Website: ulta-beauty
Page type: address-validator
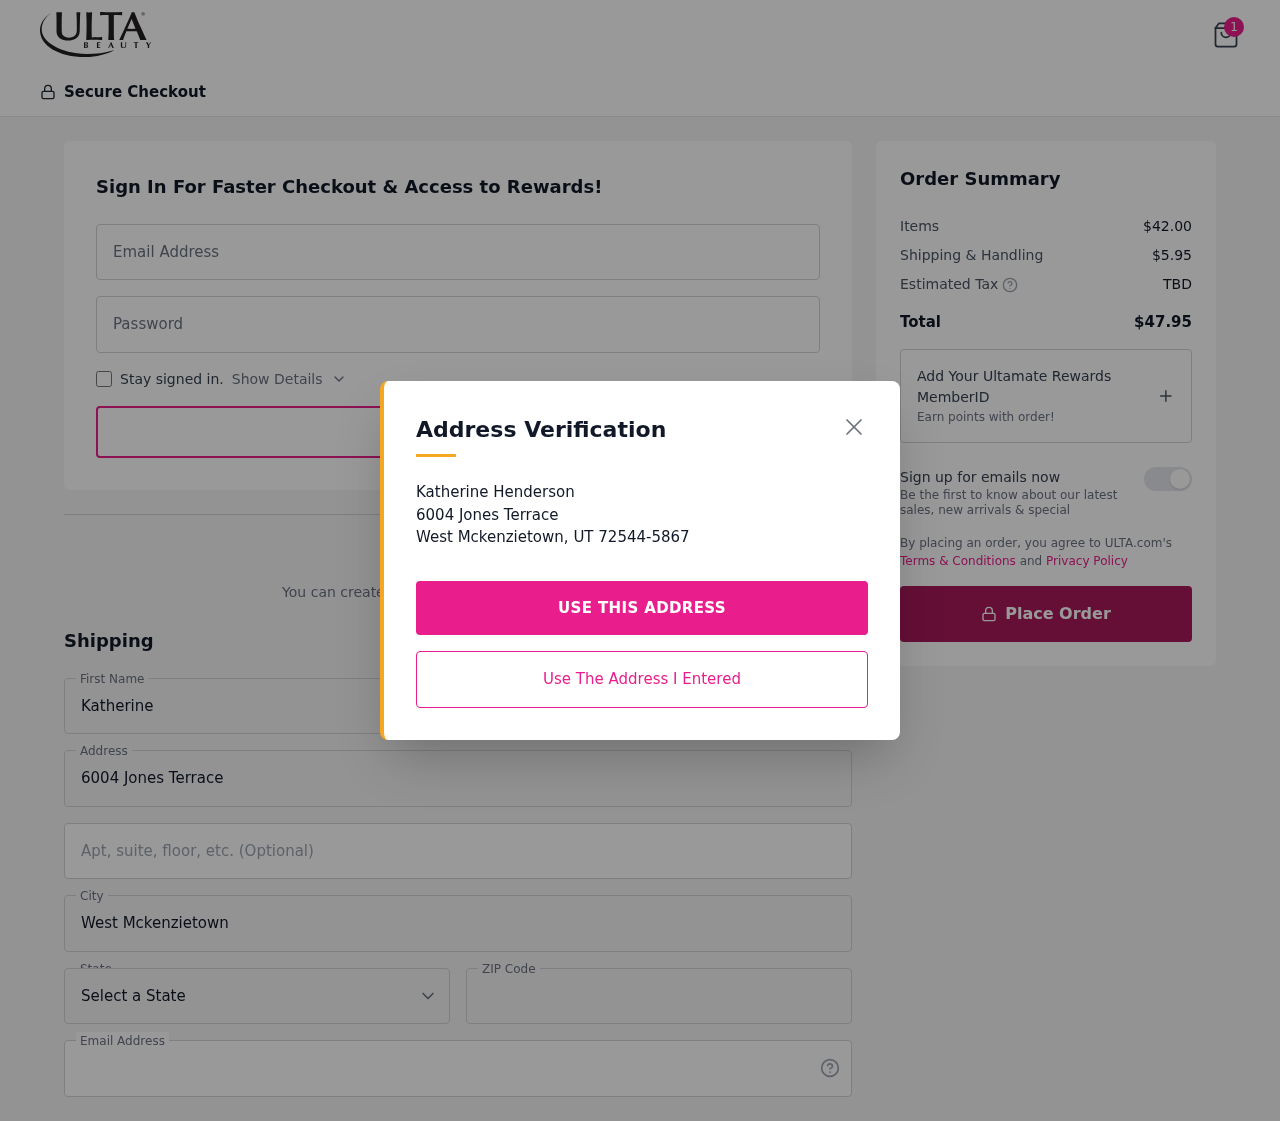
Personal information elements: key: PII_CITY
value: West Mckenzietown
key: PII_EMAIL
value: katherine_henderson@gmail.com
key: PII_FIRSTNAME
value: Katherine
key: PII_LASTNAME
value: Henderson
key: PII_POSTCODE
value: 72544
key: PII_STATE_ABBR
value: UT
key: PII_STREET
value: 6004 Jones Terrace
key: PII_STREET2
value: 6004 Jones Terrace
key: PII_FULLNAME2
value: Katherine Henderson
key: PII_CITY2
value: West Mckenzietown
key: PII_STATE_ABBR2
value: UT
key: PII_POSTCODE_FULL
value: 72544
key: PII_POSTCODE_EXT
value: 5867
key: PII_POSTCODE_NUMERIC
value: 72544
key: PII_POSTCODE_EXT_NUMERIC
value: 5867
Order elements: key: ORDER_NUM_ITEMS
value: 1
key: ORDER_SUBTOTAL
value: $42.00
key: ORDER_SHIPPING_COST
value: $5.95
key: ORDER_TOTAL
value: $47.95